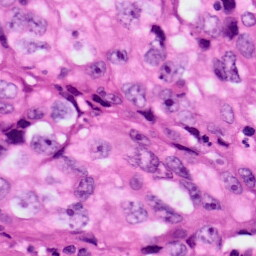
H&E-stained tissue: Lung